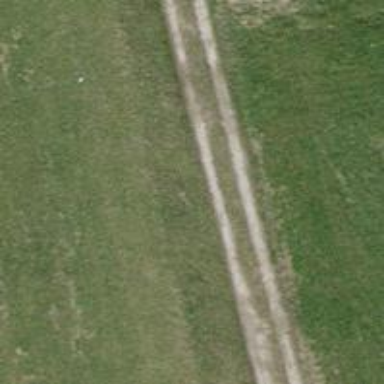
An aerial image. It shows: Track with grade5 tracktype.